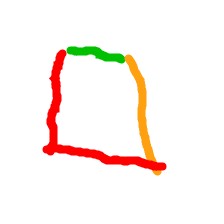
Shape: trapezoid